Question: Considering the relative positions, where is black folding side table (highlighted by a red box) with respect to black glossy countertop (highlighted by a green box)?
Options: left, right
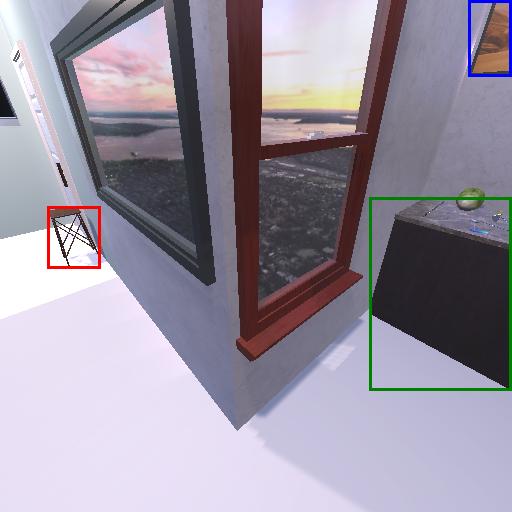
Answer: left